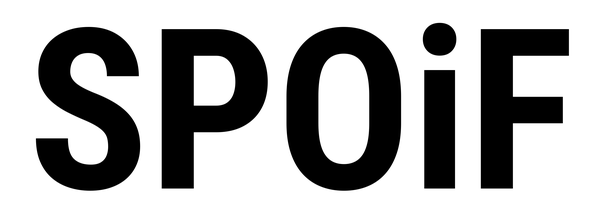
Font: Roboto_Condensed_Bold